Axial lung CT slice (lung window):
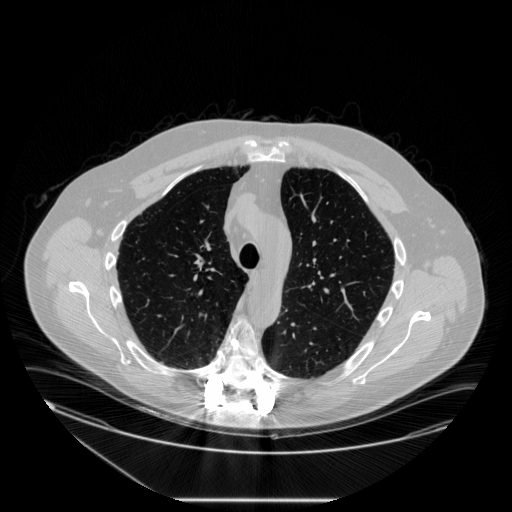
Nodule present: no